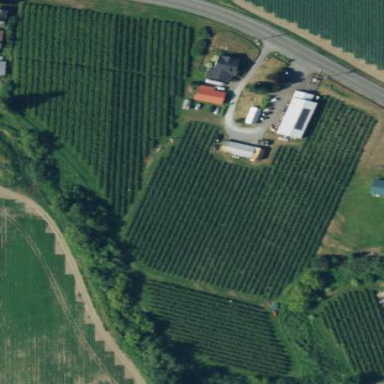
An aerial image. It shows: Farmland with blueberry crops.